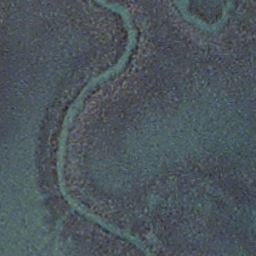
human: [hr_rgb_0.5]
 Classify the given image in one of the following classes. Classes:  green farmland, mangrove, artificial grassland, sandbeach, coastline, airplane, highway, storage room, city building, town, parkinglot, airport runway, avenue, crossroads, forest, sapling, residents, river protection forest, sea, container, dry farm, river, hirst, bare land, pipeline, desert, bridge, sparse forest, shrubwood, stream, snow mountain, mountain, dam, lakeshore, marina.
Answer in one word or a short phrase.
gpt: stream